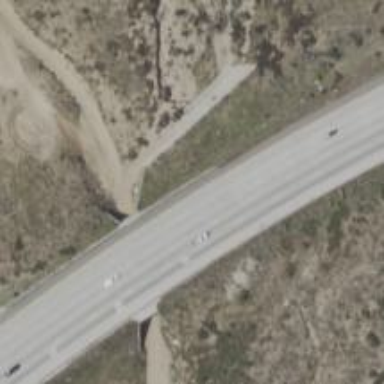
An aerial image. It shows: Viaduct bridge on motorway.